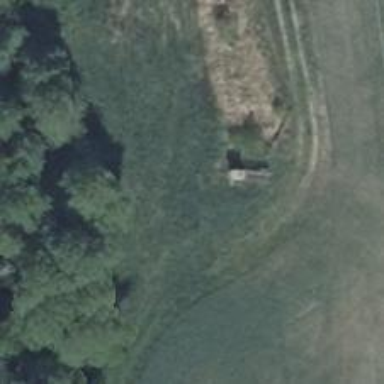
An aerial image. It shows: Hunting stand.